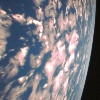
Label: cloud